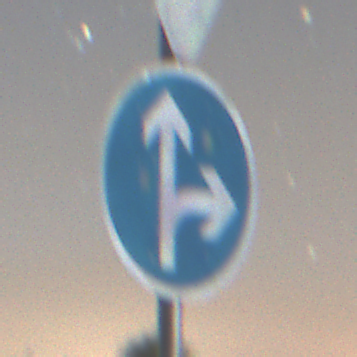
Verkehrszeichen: VorgeschriebeneFahrtrichtungGeradeausOderRechts
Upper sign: VorfahrtGewaehren
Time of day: Night
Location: Outdoor (Nature)
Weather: Clear
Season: NotSpecified
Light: Natural